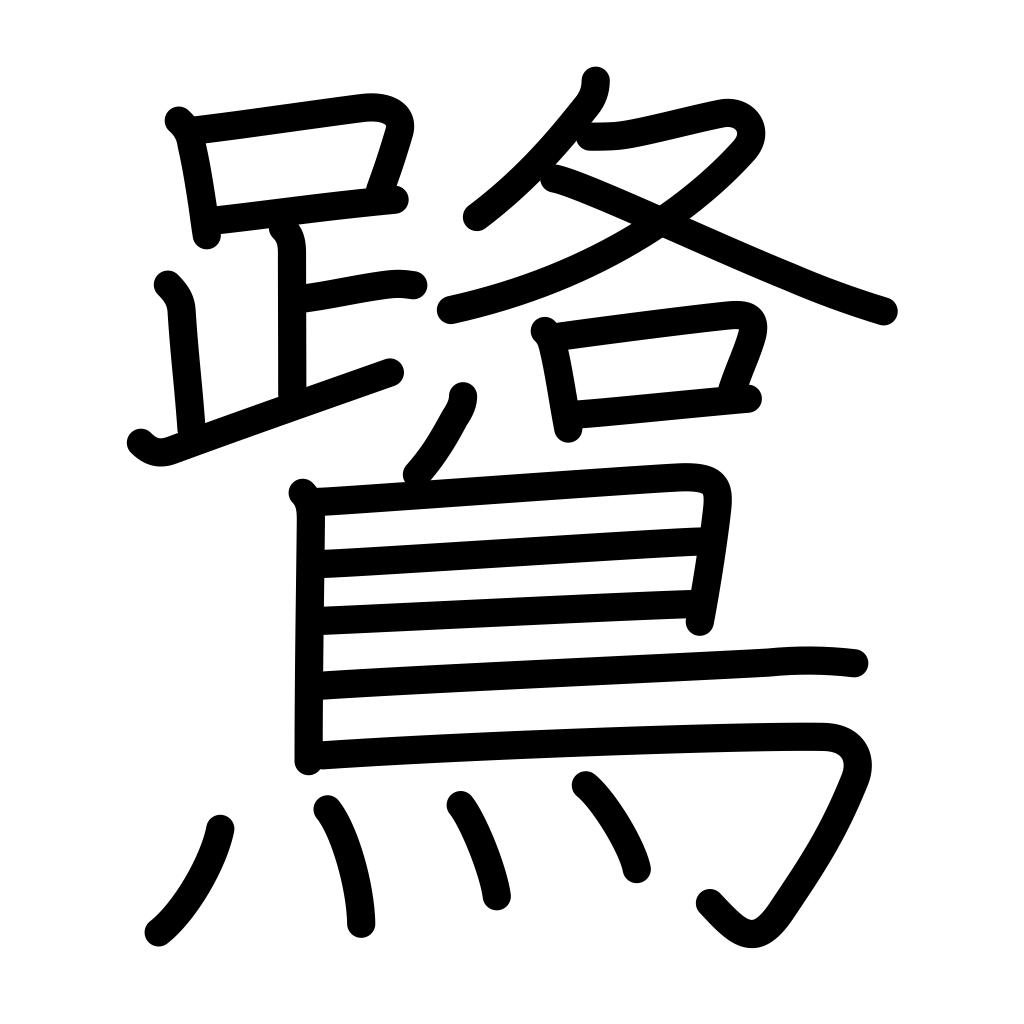
Meaning: heron